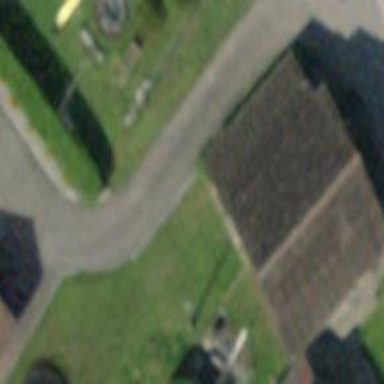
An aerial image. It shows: Barn.